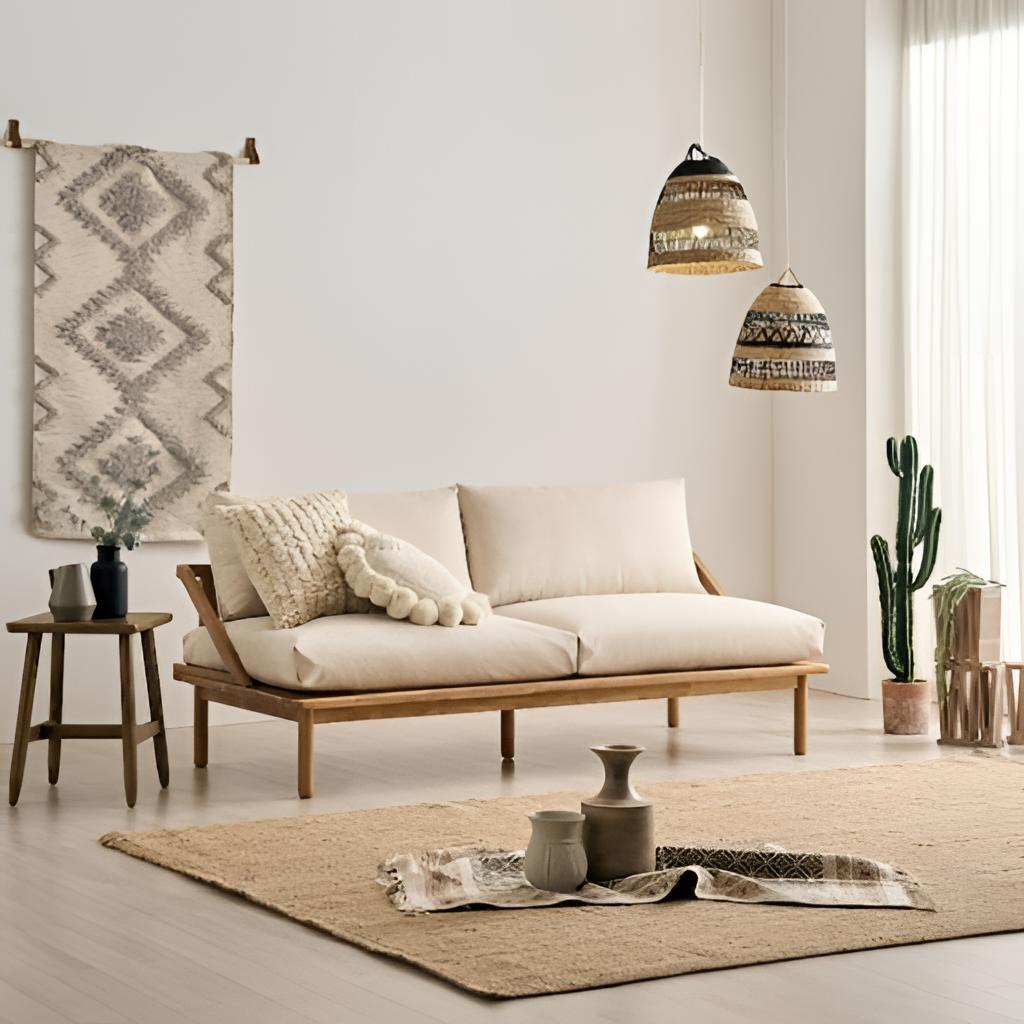
living room, fabric sofa, white paint wallpaper, with solid pattern, wood flooring, with plank pattern, Scandinavian